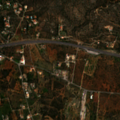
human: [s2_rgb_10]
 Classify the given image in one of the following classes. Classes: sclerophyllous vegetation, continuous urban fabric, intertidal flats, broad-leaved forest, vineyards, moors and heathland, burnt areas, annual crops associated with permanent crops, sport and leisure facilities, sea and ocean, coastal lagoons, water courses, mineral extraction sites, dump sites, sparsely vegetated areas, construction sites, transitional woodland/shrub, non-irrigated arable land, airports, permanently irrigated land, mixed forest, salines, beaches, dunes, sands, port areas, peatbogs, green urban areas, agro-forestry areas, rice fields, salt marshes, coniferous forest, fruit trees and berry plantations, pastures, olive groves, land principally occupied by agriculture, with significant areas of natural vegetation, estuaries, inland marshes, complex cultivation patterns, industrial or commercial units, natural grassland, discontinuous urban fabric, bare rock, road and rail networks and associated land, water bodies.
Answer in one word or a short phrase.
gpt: annual crops associated with permanent crops, complex cultivation patterns, land principally occupied by agriculture, with significant areas of natural vegetation, sclerophyllous vegetation